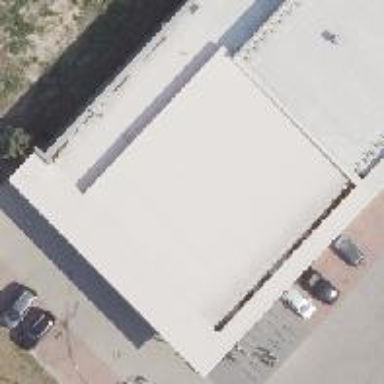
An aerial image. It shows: Retail building.